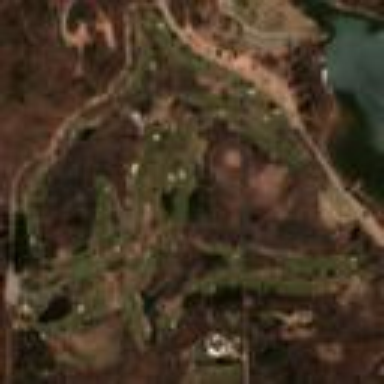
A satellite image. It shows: Golf course surrounded by greenery.